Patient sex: F
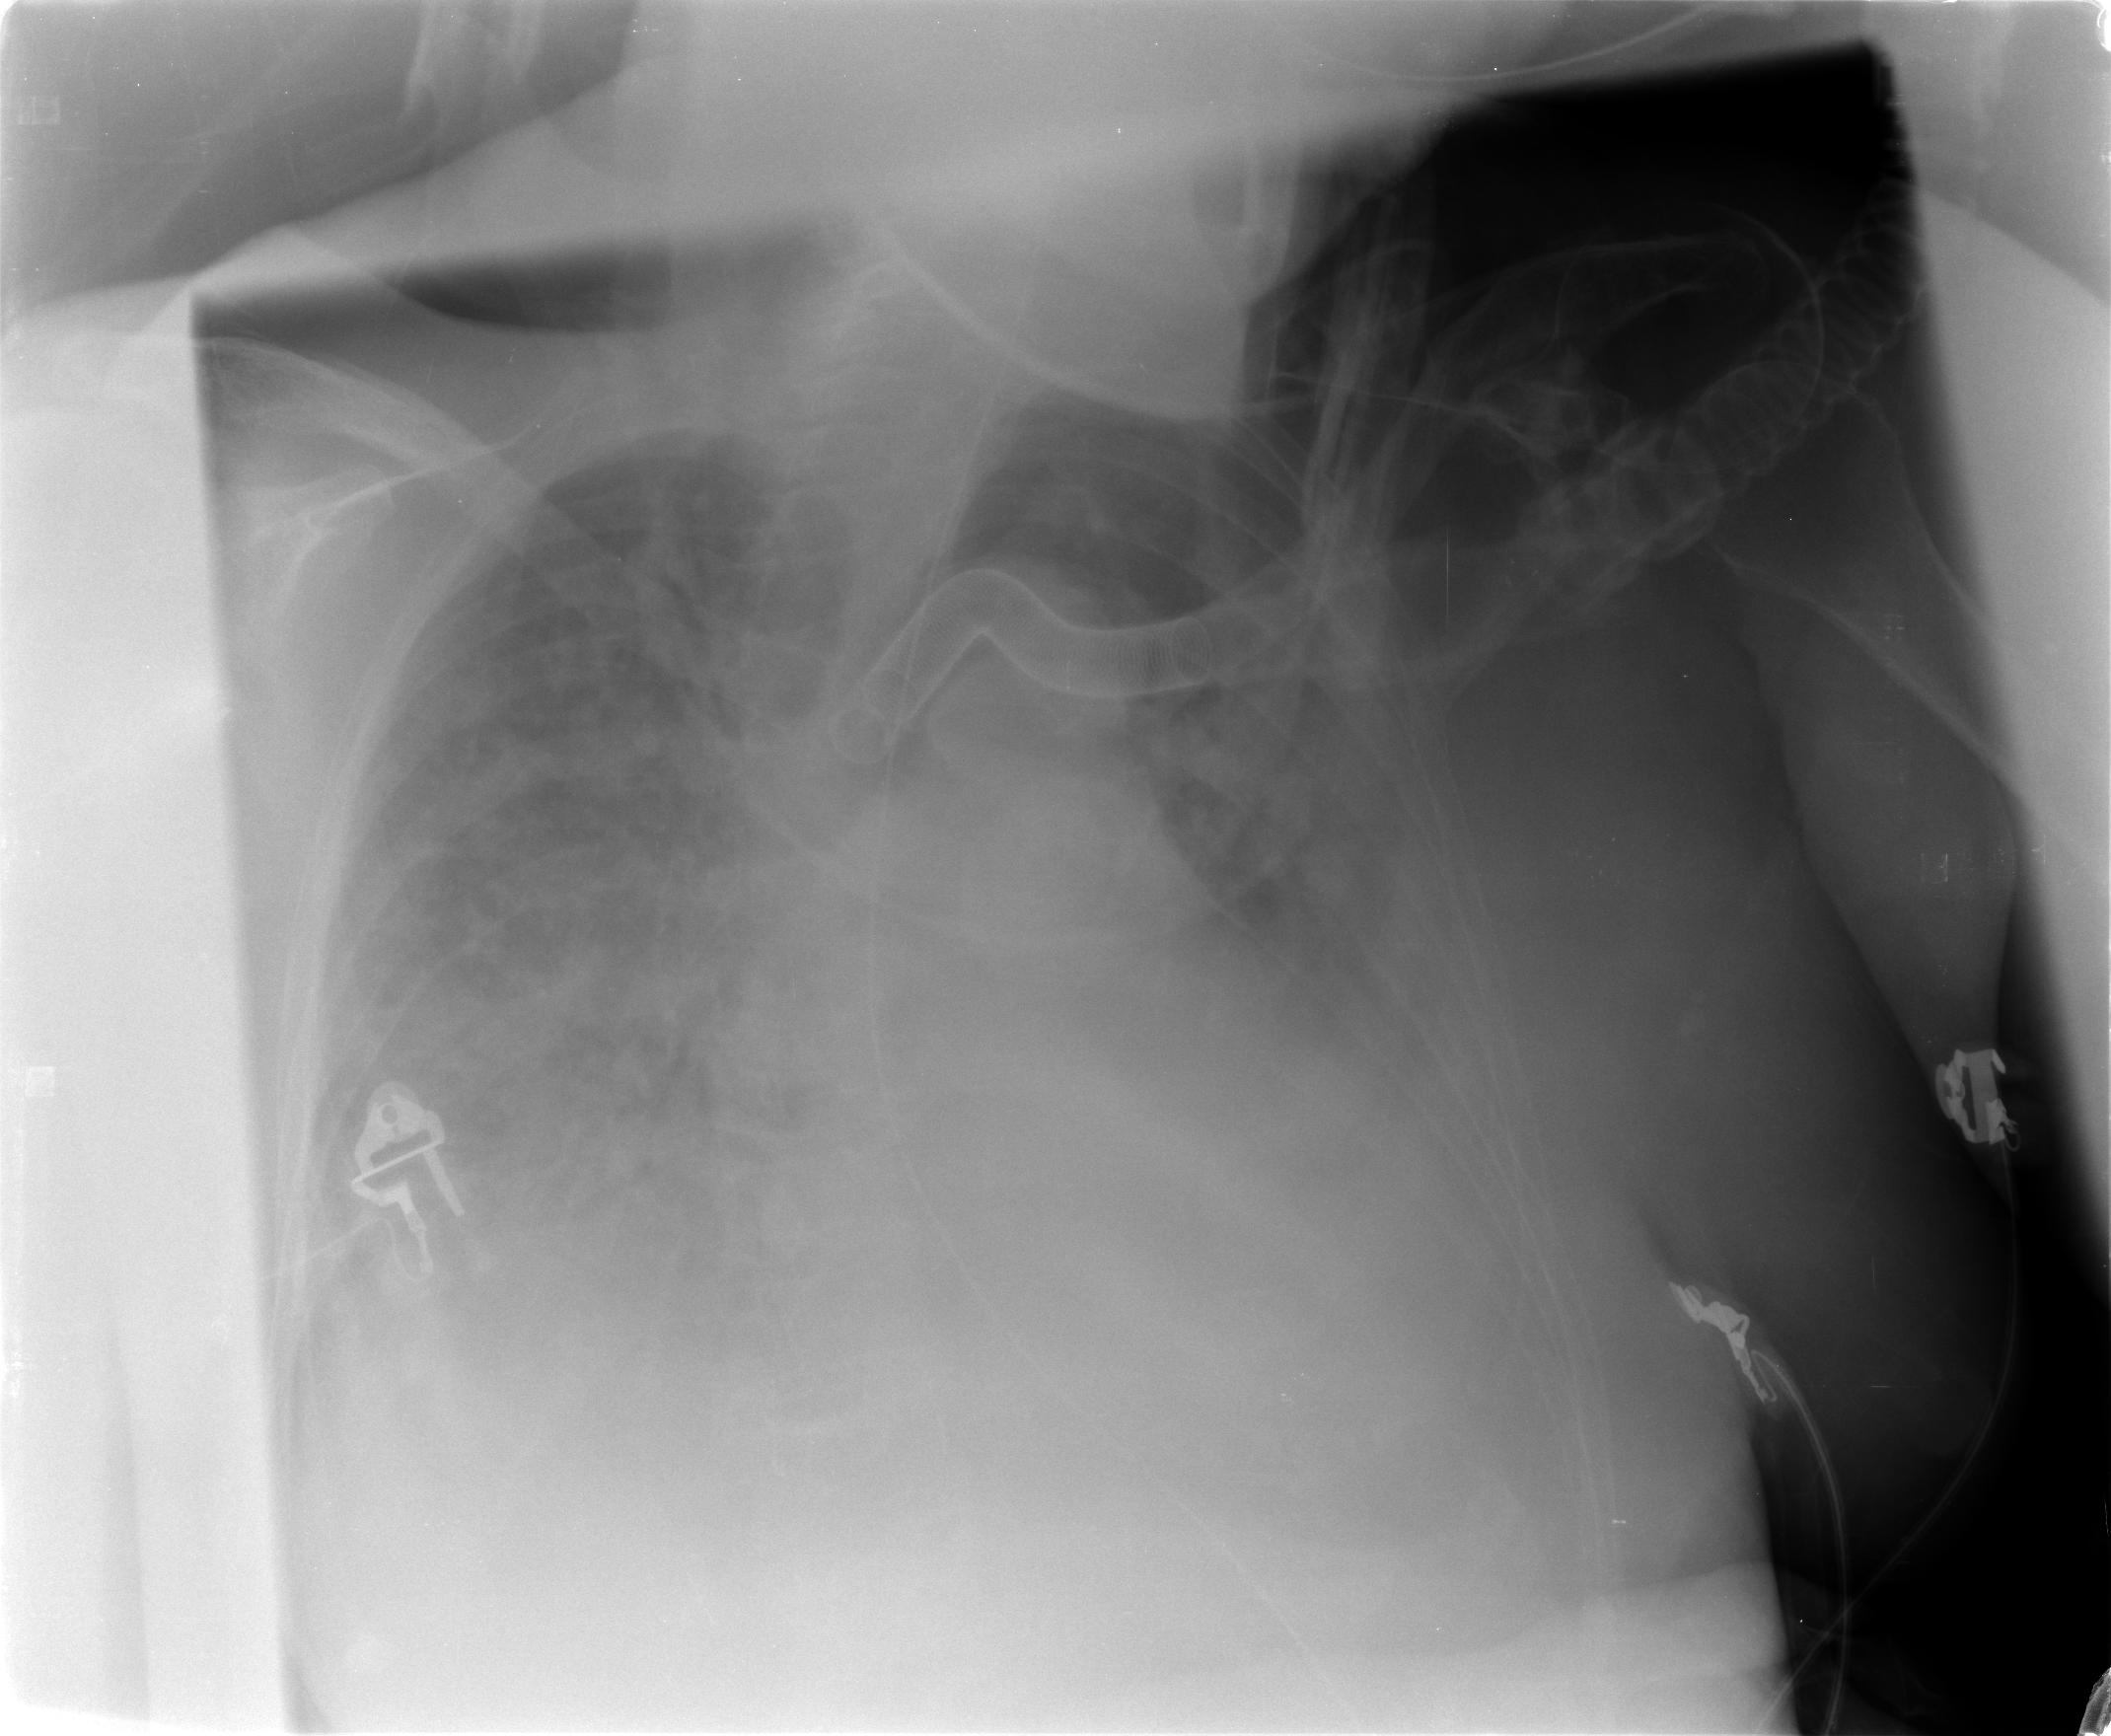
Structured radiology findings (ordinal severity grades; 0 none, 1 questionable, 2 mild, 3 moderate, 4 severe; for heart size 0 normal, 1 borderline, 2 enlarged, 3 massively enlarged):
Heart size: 2
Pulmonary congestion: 2
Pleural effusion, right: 3
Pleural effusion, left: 3
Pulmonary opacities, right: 4
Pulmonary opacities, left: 3
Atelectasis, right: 3
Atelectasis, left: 3